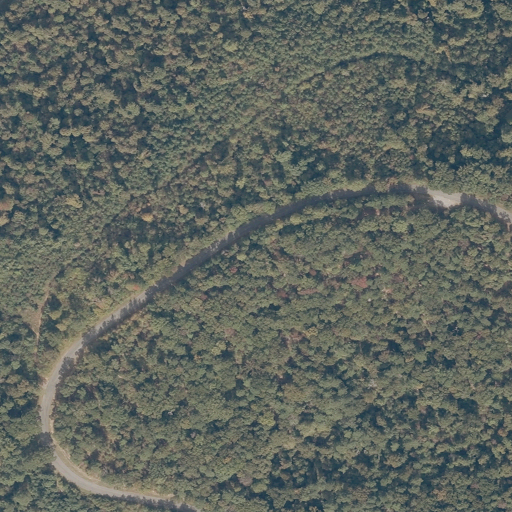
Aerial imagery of ridge(s) in Alabama named Cedar Ridge containing deciduous forest, open development, evergreen forest, mixed forest, shrub, and low intensity development